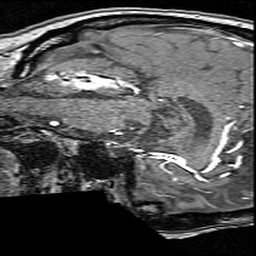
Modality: angio
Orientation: sagittal
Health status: ill
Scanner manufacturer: siemens
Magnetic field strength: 3 T
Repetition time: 0.023 s
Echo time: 0.00418 s